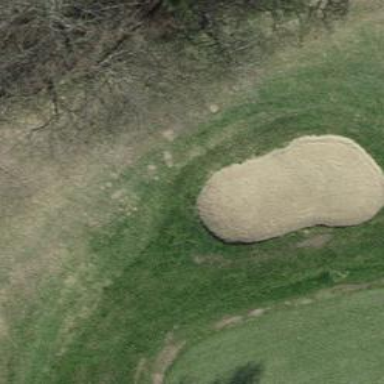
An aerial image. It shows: Sandy area is golf bunker.